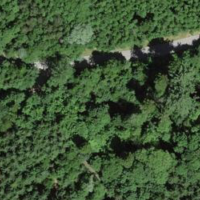
EUNIS habitat code: 41
Species observed at this site:
Tussilago farfara